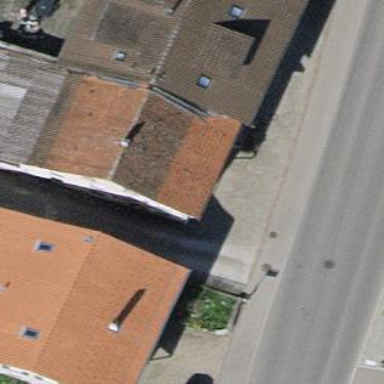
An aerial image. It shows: Terrace building.